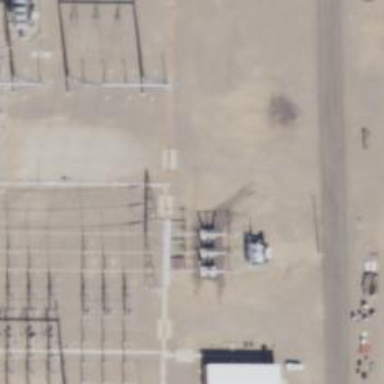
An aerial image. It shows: Switch for power supply.